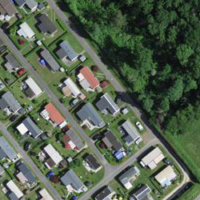
EUNIS habitat code: 53
Species observed at this site:
Sedum album
Cymbalaria muralis